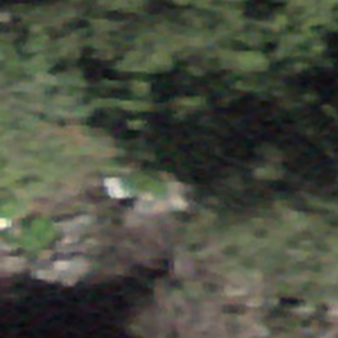
Label: other